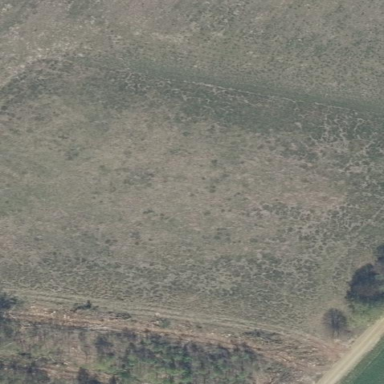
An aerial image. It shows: Beautiful meadow.